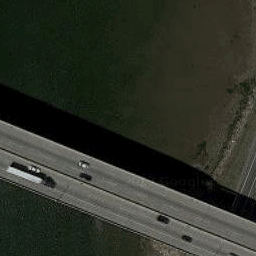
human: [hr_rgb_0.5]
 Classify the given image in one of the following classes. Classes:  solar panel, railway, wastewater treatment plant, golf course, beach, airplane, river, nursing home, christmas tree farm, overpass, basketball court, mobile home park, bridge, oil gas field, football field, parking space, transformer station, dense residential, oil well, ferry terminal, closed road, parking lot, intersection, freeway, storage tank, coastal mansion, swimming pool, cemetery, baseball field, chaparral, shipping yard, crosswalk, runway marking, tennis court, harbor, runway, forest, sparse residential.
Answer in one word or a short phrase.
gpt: bridge